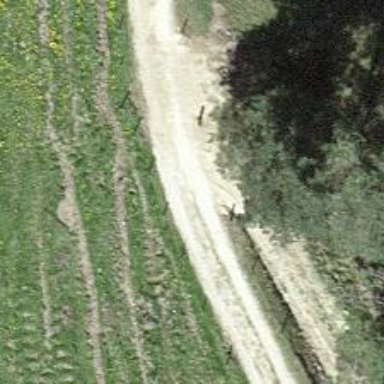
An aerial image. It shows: Track with grade1 tracktype.